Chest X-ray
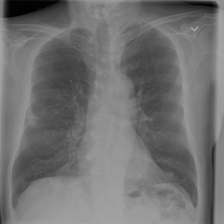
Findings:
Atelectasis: negative
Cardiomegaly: negative
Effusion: negative
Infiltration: negative
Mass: negative
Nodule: negative
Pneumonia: negative
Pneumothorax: negative
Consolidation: negative
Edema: negative
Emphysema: negative
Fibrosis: negative
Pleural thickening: negative
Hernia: negative